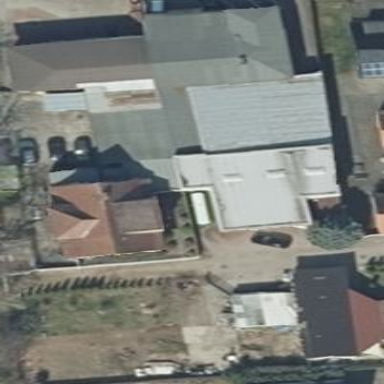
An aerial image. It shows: Commercial building housing car shop.